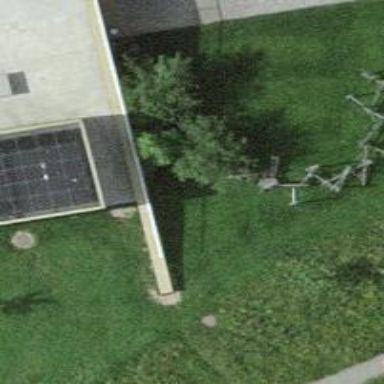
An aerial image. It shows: Retaining wall.